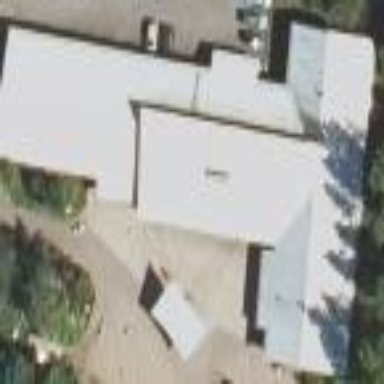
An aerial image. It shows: School building.